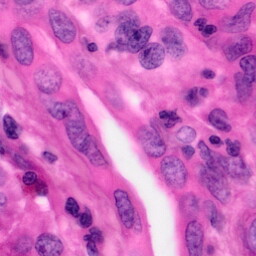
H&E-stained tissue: Pancreatic